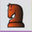
Piece: bN